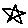
Label: star